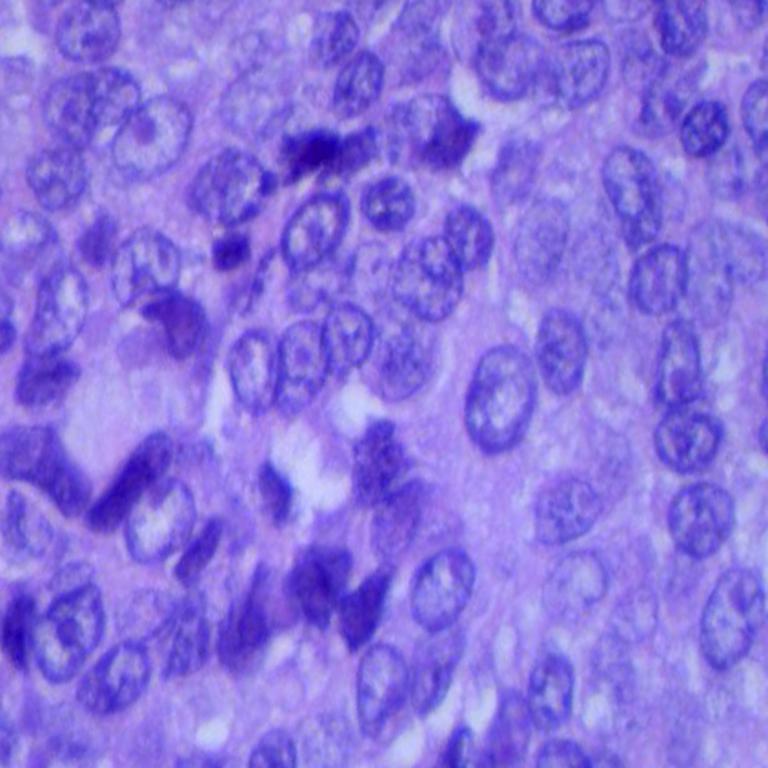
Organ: lung
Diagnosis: squamous carcinomas